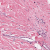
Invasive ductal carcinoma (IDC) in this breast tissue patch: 0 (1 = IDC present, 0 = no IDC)